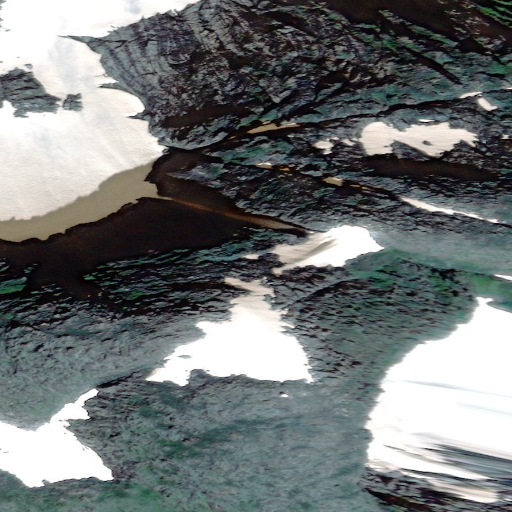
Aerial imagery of mountain in Alaska named Mount Tyee containing only unknown